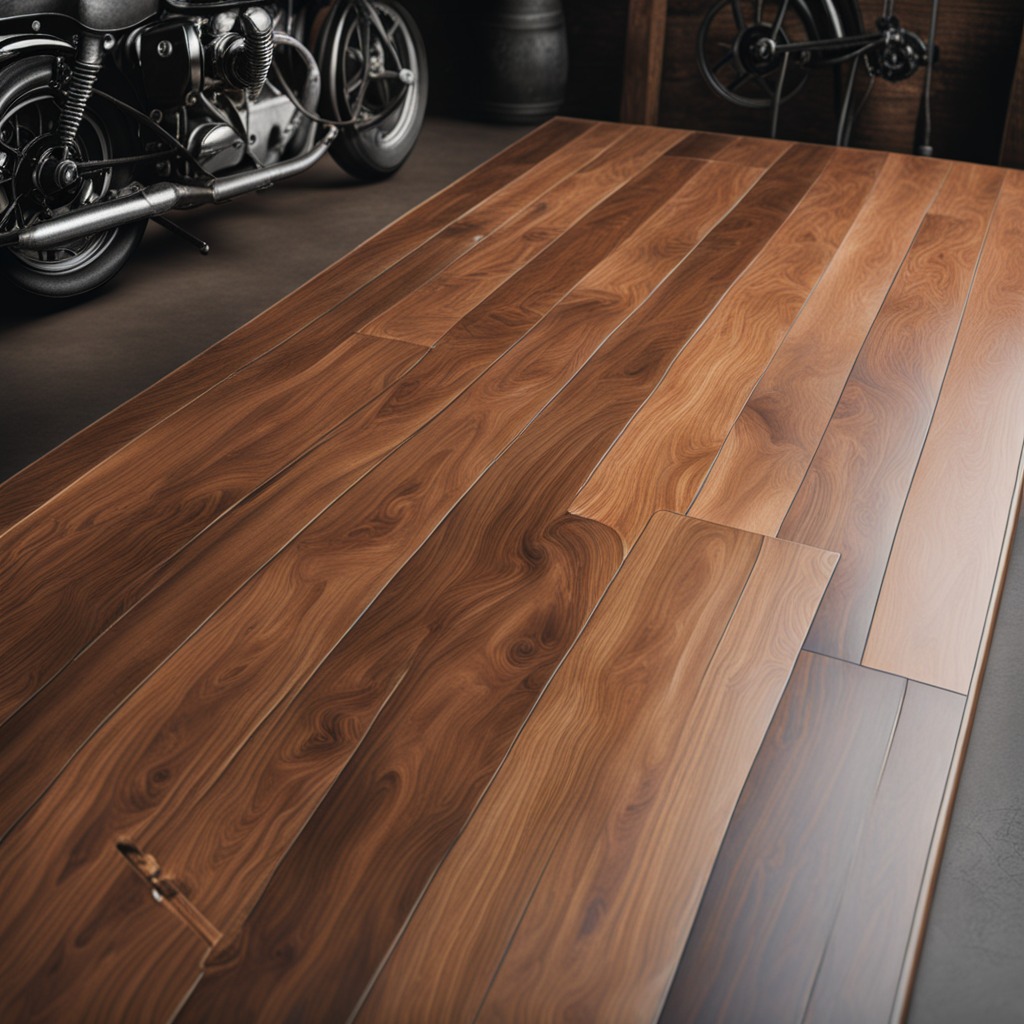
A metal screw lying on the wooden table in a vintage motorcycle garage.